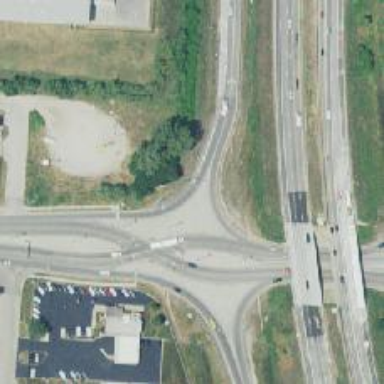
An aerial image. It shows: Motorway link at Diverging Diamond Interchange (DDI) junction.